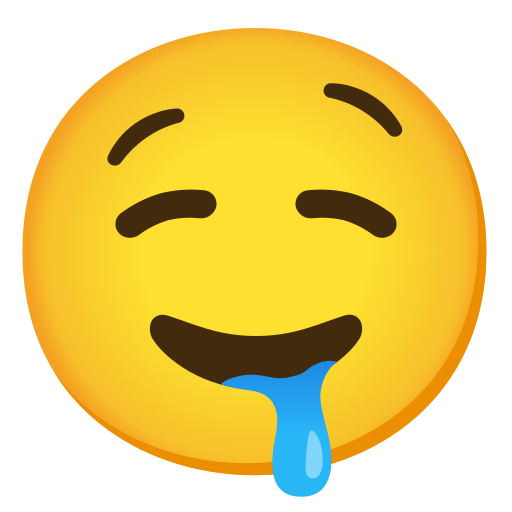
Emoji: 🤤